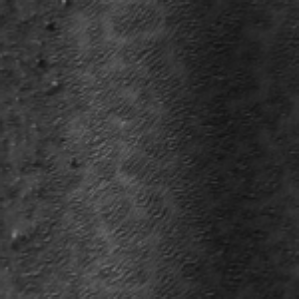
Label: frost